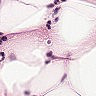
Metastatic tissue present: no